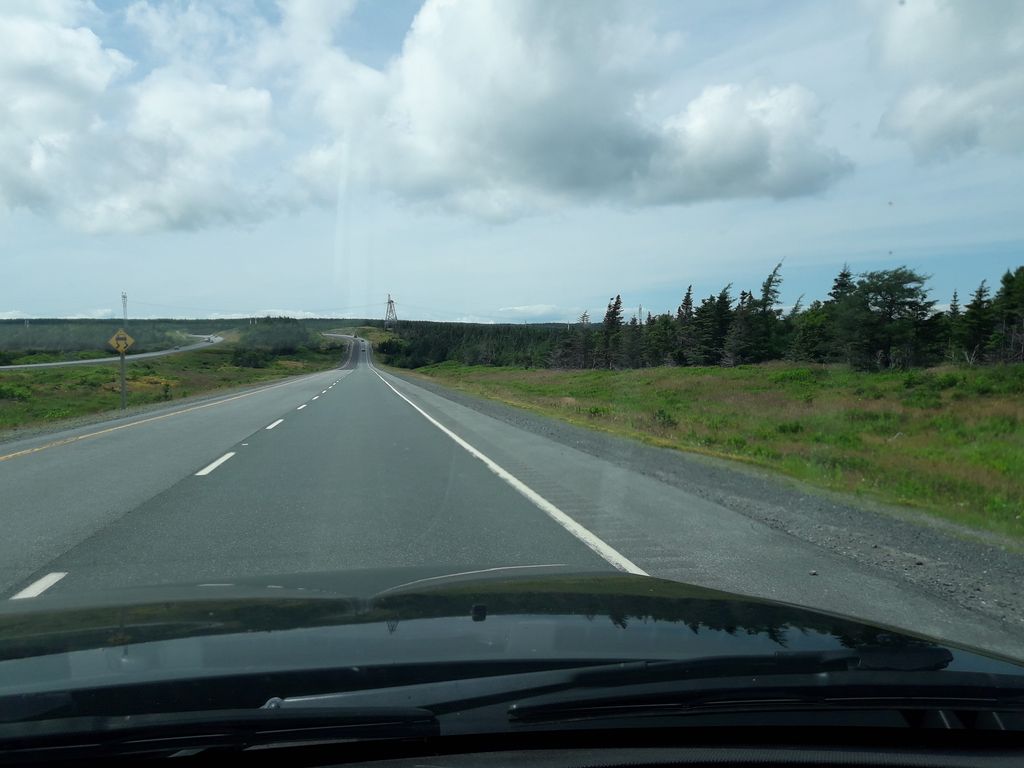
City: st_johns